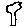
Label: tree